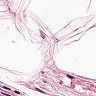
Metastatic tissue present: no